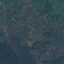
Land use / land cover: Forest